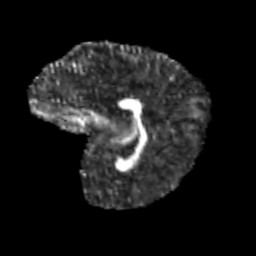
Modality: FA
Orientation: sagittal
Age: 12
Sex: female
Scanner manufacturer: siemens
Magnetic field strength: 3 T
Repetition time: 3.8 s
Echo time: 0.07 s